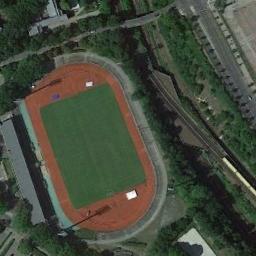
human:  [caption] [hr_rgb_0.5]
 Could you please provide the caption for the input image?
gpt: Track and field are surrounded by trees and roads .

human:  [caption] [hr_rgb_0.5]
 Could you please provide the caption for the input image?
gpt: There is a big track and field on the green field .

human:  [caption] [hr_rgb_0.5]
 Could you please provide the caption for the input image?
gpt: The ground track field is surrounded by some trees and a railway is next to the ground track field .

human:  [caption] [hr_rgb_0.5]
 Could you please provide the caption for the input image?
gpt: A ground track field with a red track and many trees around .

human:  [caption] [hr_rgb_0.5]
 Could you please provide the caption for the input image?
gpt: There are numerous trees near the ground track field .